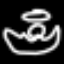
Label: angel